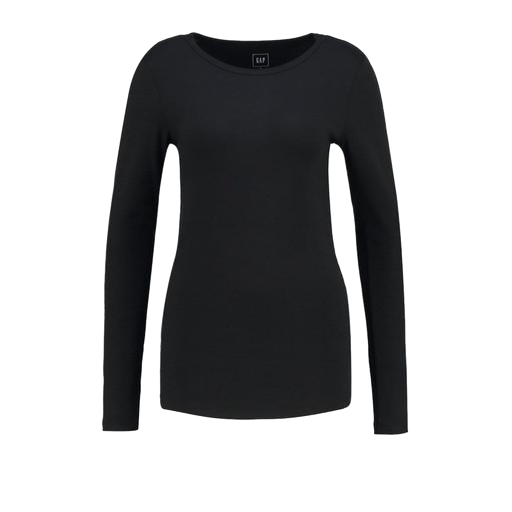
long-sleeve top, black women's long sleeve t-shirt, black long-sleeved jersey top, white background